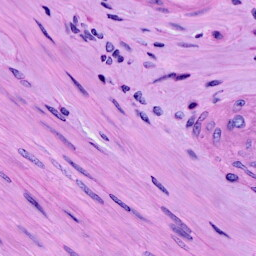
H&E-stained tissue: Cervix